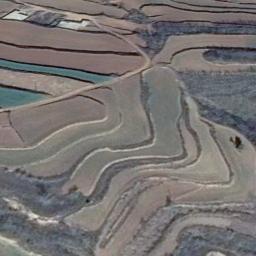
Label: terrace